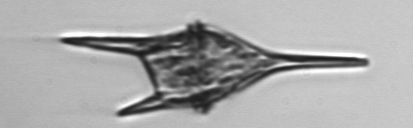
Label: Tripos_lineatus